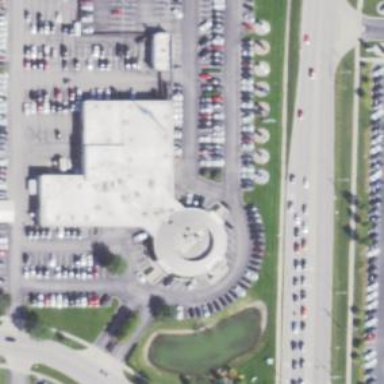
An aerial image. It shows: Retail area.